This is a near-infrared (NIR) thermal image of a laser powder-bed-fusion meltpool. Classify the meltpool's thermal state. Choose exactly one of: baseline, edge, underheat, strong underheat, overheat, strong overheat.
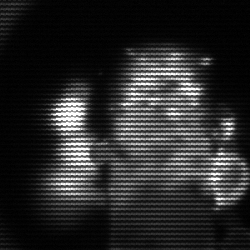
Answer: strong underheat